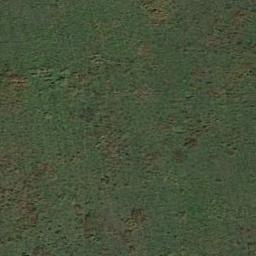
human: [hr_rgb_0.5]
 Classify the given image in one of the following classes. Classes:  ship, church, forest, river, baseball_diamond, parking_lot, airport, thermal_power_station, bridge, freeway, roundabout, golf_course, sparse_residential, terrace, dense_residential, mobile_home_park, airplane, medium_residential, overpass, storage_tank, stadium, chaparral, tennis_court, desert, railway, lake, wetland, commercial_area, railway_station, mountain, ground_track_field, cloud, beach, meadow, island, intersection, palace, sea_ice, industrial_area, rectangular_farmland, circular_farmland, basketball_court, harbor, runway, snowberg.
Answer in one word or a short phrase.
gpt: meadow